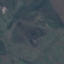
Label: HerbaceousVegetation